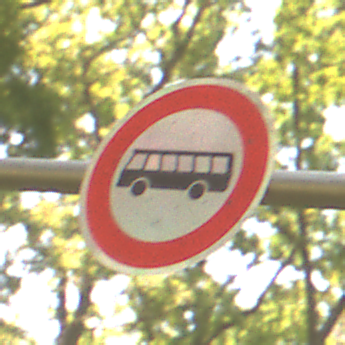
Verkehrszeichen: VerbotKraftomnibusse
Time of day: Midday
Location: Outdoor (Nature)
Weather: PartlyCloudy
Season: NotSpecified
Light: Natural